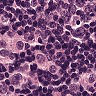
Metastatic tissue present: yes